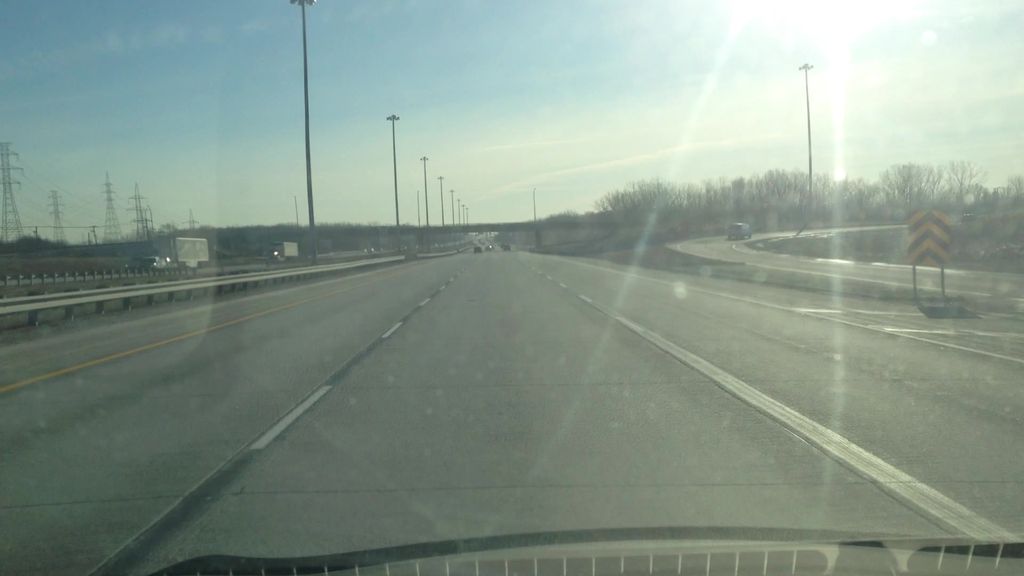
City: montreal